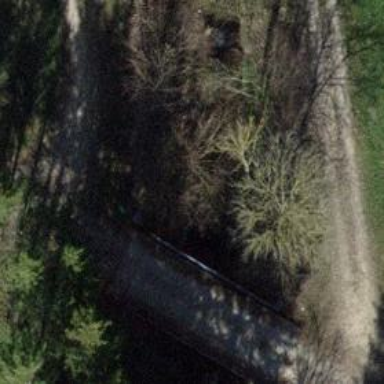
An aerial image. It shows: Culvert tunnel.